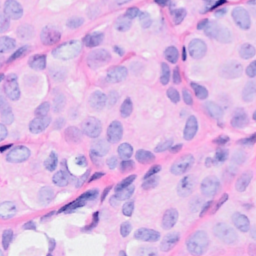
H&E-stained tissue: Breast